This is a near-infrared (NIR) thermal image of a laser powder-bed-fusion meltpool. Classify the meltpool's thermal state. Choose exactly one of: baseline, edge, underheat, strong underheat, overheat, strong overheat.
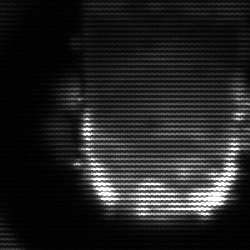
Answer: baseline